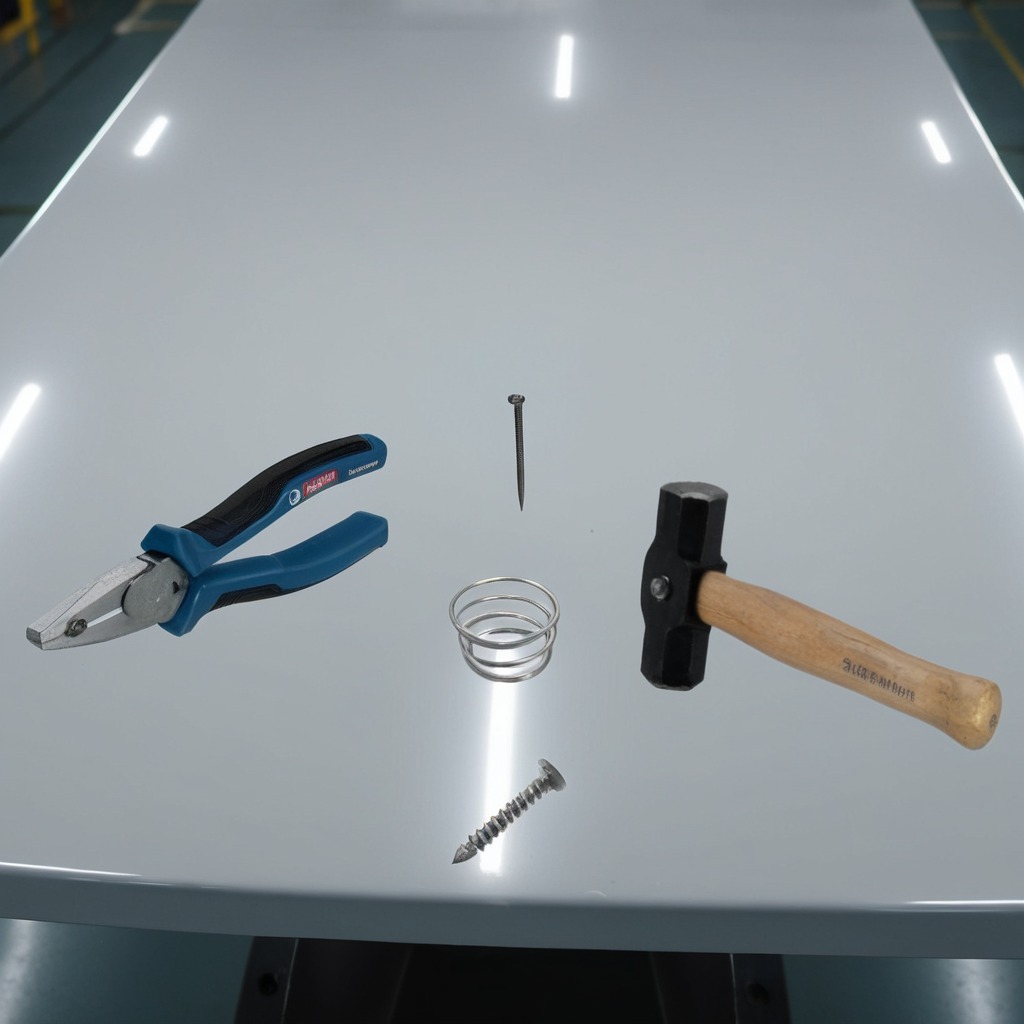
A metal machine screw, a hammer, an iron nail, a coiled metal spring, and pliers are lying on the high-gloss table in the ship maintenance bay.